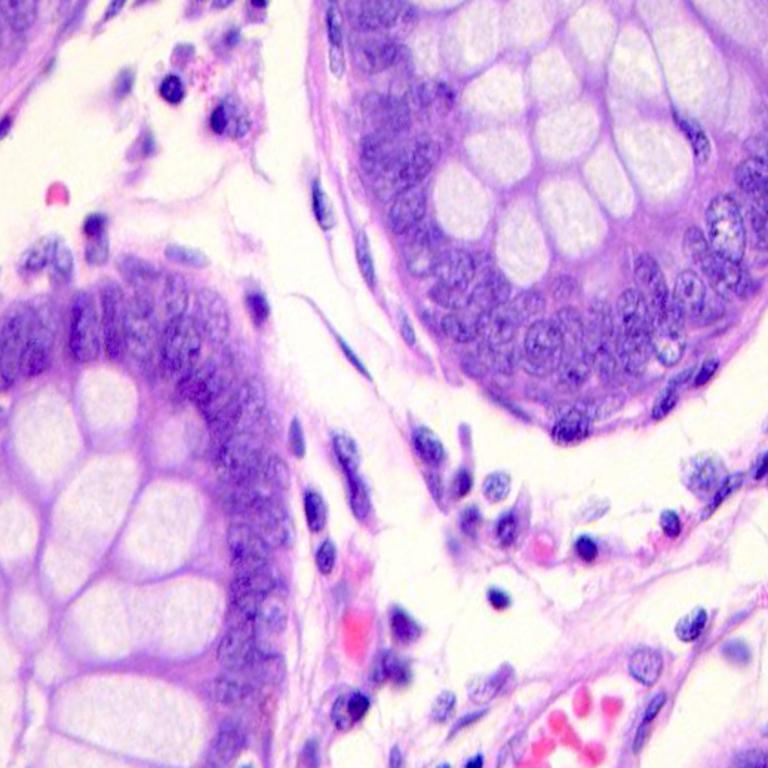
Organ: colon
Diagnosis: benign